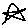
Label: star